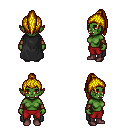
a pixel art fantasy rpg character, female body template, orc, green skin, black cape, red pants, blonde long topknot hairstyle, cloth bracers, maroon shoes, four views (front, back, left, right), 2x2 character sprite sheet, small pixel art, hard edges, no anti-aliasing